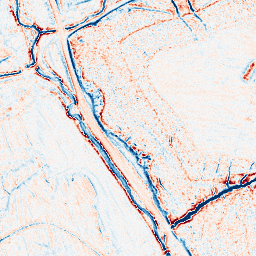
Category: edge_preserving
Decomposition family: anisotropic_diffusion
Decomposition parameters: iterations: 10
kappa: 30
gamma: 0.15
Upsampling method: bspline
Upsampling parameters: scale: 8
Upsampling scale: 8